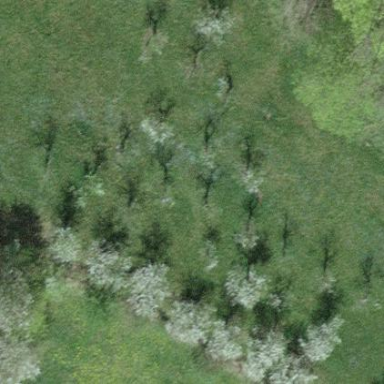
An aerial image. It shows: Orchard.